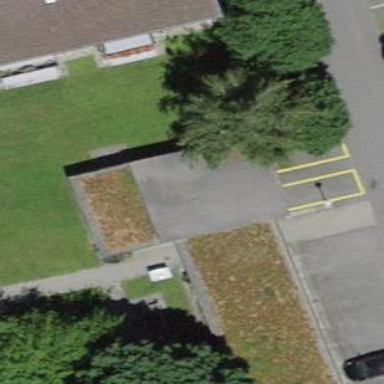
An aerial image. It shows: Service building located near substation.